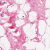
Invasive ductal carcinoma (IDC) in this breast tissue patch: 0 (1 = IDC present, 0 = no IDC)